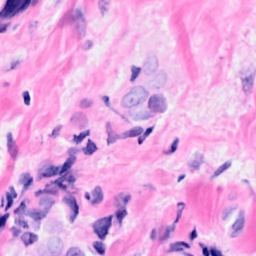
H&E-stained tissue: Breast